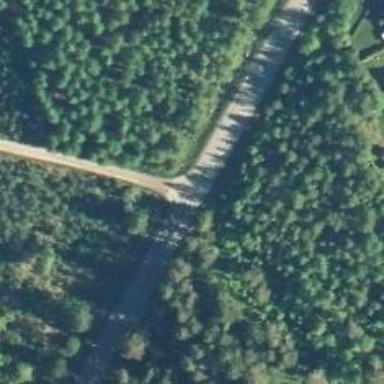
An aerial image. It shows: Secondary road with asphalt surface.